Question: Long story short:
I have a BDC application definition in my sharepoint 2007 server, which is pulling data from a SQL server.
Some of this data is the Employee Name.
What i'm trying to do, is that when a user is writing a portion of the employee name in the BDC column (in the custom list) and then clicks 'Check Names', it will show him a list of the available names it found. (Like this user column type:)

now, what happens in real life when using BDC, is that i dont see the list of available users.
Any help solving this issue would be greatly appreciated!
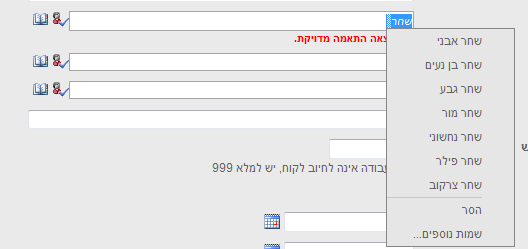
Answer: you could resolve this problem addin a Filter for the Name Field inside the Finder method, and setting the property "UsedForDisambiguation" with "true"
Ex: This filter applys to the employee name field:
'''
<FilterDescriptors>
<FilterDescriptor Type="Wildcard" Name="Name">
<Properties>
<Property Name="UsedForDisambiguation" Type="System.Boolean">true</Property>
</Properties>
</FilterDescriptor>
</FilterDescriptors>
'''
Then, upgrade the BDC and when the user write the name and click the "Check names" button sharepoint will try to find the employee using the SpecificFinder (by ID), and if nothing is found then will try to find employees with this filter.
Regads!